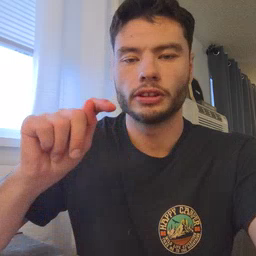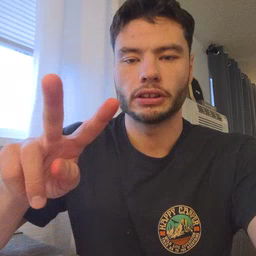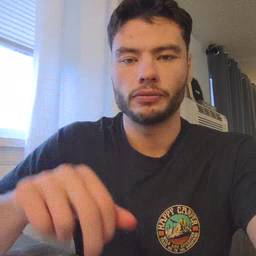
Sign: TV